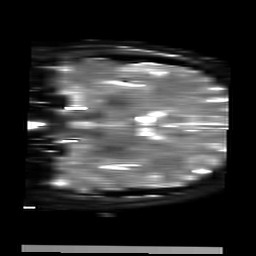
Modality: T2starmap
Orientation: coronal
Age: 36
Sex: female
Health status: ill